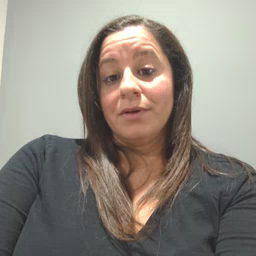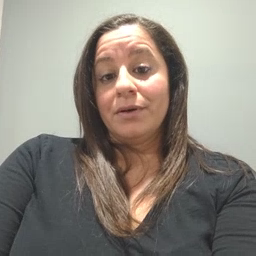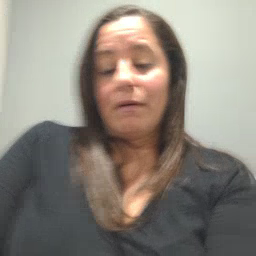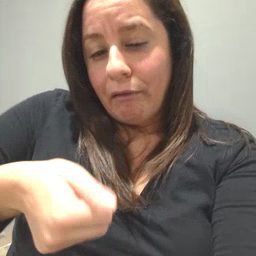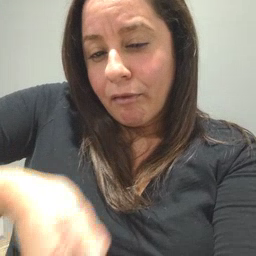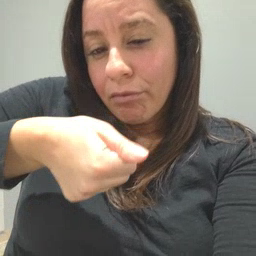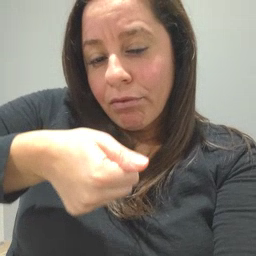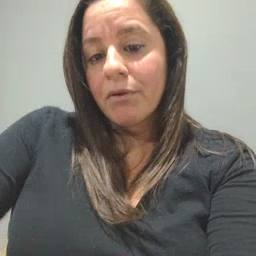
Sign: hide